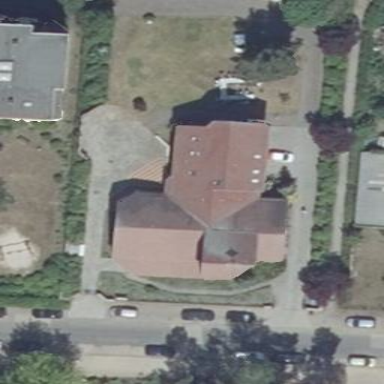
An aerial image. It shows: Church which is place of worship.